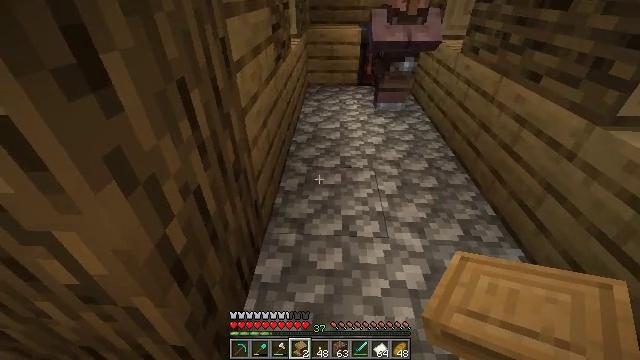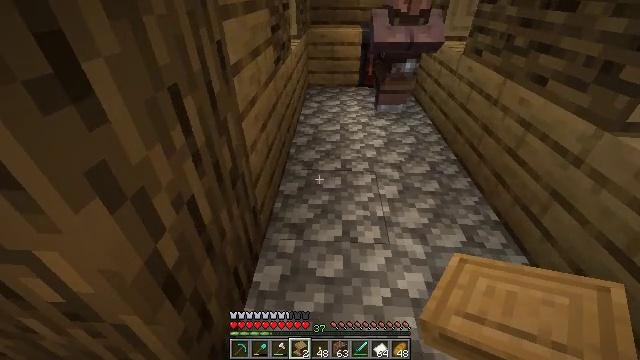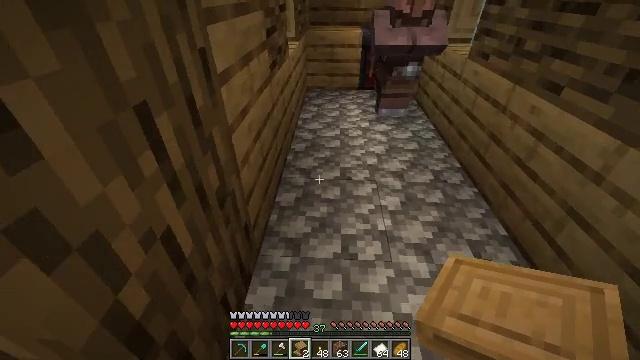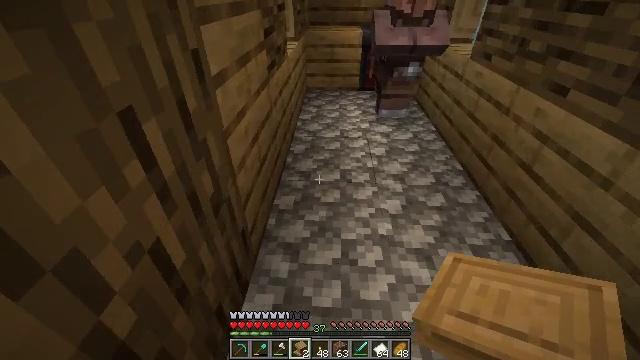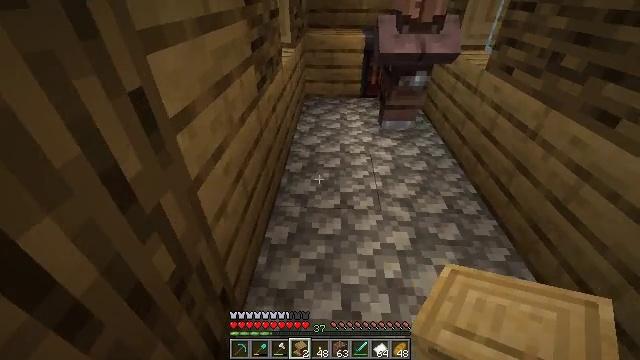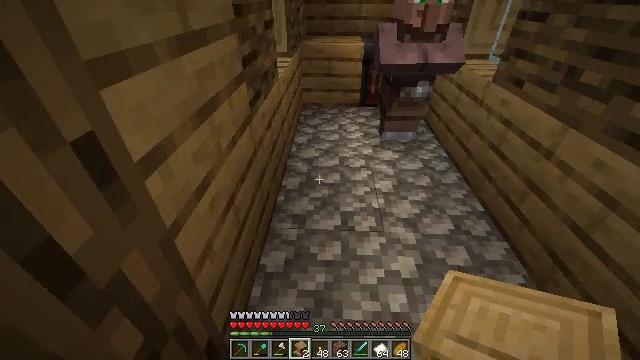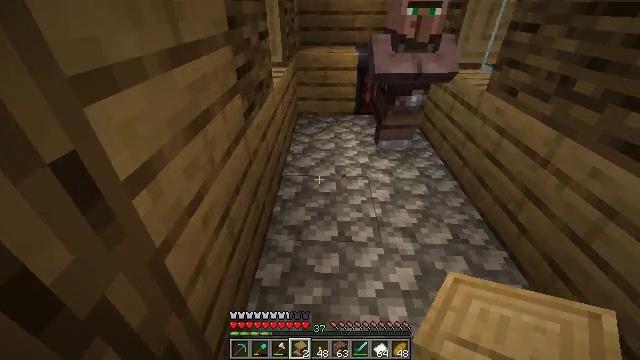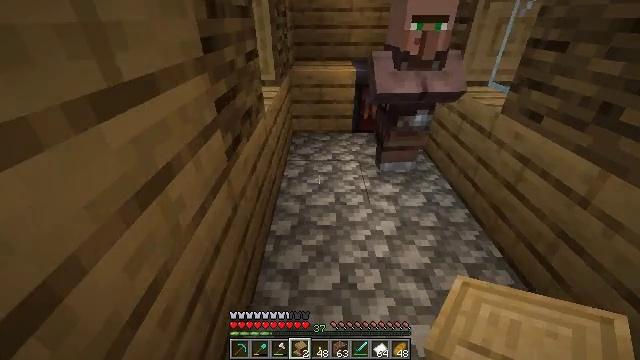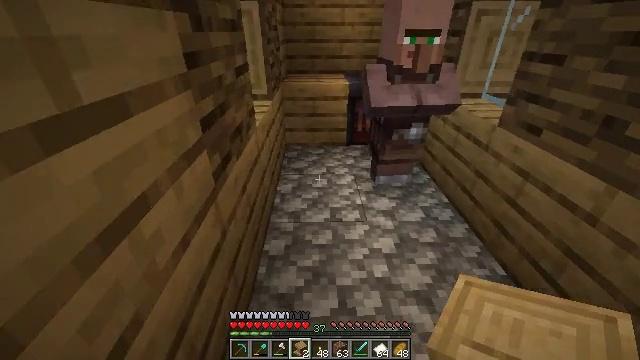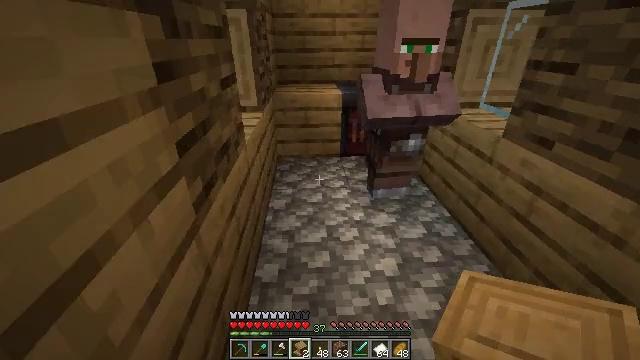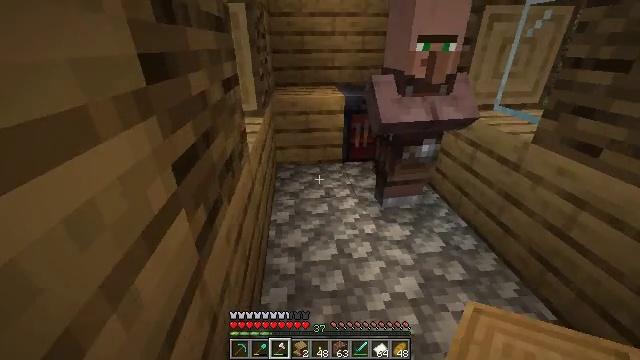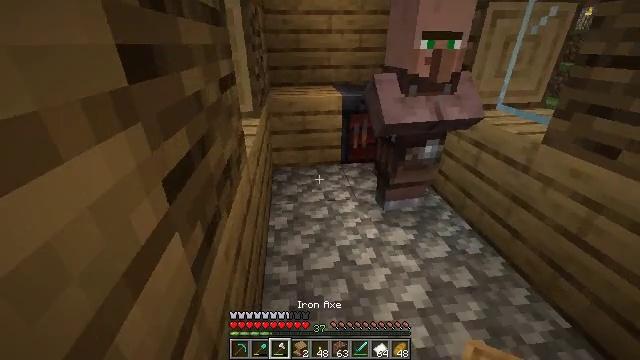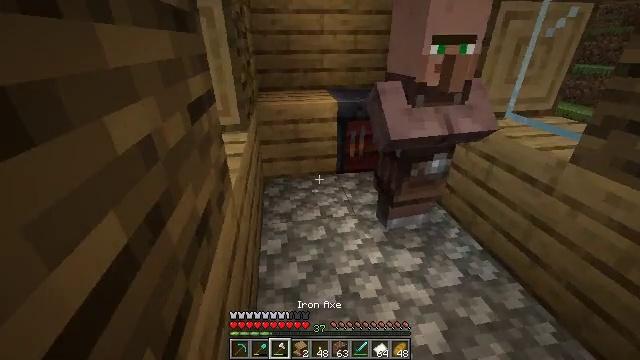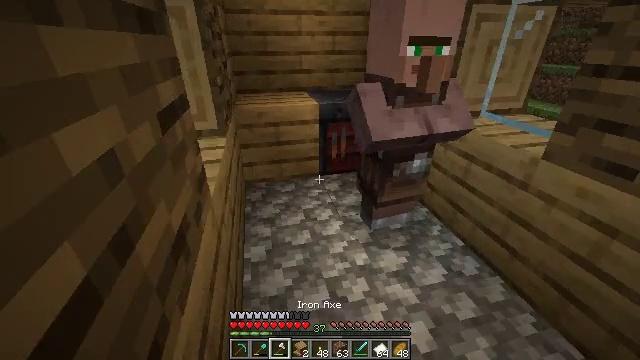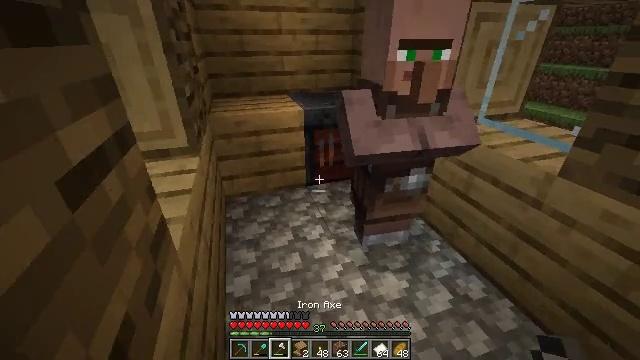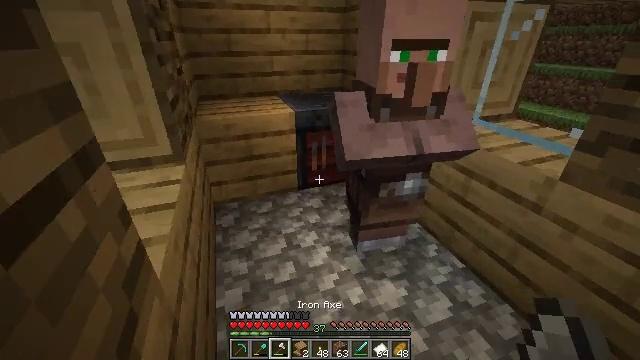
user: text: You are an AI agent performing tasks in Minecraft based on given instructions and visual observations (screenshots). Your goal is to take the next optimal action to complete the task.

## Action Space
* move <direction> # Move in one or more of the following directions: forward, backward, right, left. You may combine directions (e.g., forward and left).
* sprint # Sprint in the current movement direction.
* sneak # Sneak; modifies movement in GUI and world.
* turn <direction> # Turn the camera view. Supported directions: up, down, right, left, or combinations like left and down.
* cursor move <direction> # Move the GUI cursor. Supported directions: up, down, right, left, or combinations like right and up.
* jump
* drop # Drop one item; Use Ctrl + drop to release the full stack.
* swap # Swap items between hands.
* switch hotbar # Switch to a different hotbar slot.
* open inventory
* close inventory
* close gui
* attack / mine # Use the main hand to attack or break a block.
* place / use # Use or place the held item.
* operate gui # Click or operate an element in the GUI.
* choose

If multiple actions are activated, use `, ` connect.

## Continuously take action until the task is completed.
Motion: motion action
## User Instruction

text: Mine the smithing table.
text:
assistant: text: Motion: move forward
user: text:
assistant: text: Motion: move forward
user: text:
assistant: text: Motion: move forward
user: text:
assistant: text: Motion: move forward
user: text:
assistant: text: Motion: move forward
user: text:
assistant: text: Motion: move forward, turn right and up
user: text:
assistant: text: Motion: move forward, turn right and up
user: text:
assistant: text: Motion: move forward, turn right and up
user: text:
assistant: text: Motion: move forward and move left, turn right and up
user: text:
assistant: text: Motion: move forward and move left, turn right, switch to hotbar 3
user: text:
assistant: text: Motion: move forward and move left, turn right, switch to hotbar 3
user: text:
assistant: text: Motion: move forward and move left, turn right, switch to hotbar 3
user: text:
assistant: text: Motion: move forward and move left, turn right, switch to hotbar 3
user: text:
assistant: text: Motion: move forward and move left, turn right
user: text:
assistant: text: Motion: move forward and move left, turn right
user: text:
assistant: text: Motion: move forward and move left, turn right
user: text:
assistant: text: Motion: move forward and move left, turn right
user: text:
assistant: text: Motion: move forward and move left, turn right
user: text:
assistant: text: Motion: move forward and move left, turn right
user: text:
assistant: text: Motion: move forward and move left
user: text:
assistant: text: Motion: move forward and move left, turn right
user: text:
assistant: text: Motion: move forward and move left, turn right
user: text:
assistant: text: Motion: move forward and move left, turn right
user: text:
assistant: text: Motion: turn right
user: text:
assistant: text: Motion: turn right
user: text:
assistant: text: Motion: switch to hotbar 1
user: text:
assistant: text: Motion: switch to hotbar 1
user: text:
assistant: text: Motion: switch to hotbar 1
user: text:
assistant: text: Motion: attack / mine, switch to hotbar 1
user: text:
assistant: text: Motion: attack / mine